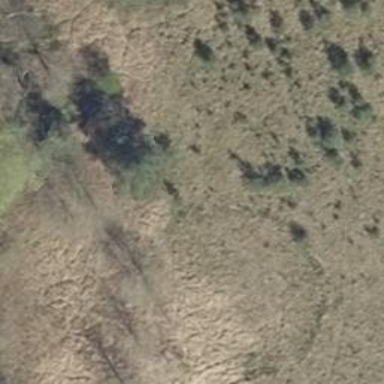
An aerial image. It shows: Grassy surface.